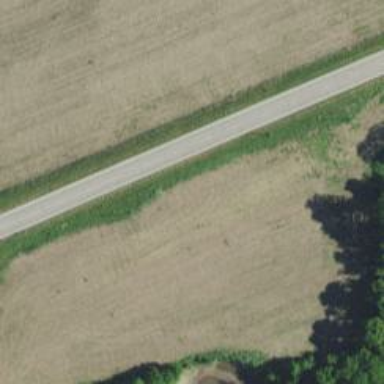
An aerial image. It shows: Secondary road.